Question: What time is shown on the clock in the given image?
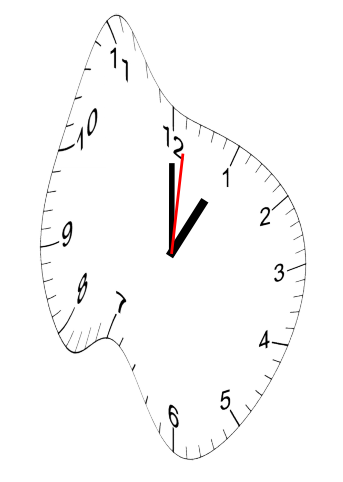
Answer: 01:00:01